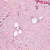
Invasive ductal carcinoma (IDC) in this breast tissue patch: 0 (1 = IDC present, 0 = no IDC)